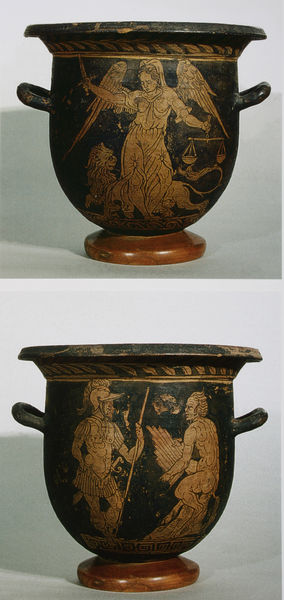
Titel: Vasen nach antiker Art
Künstler: Nicola dalle Maioliche
Standort: Padua
Institution: Universität, Museum für Archäologie und Kunst
Schlagwörter: blau, dunkel, flügel, fuß, gott, himmel, kampf, kämpfer, mann, schatten, vogel, weiß, grün, menschen, braun, frau, grau, hell, licht, männer, schwarz, szene, rot, tier, malerei, alt, band, kragen, schale, schüssel, sockel, vögel, gewand, gold, rund, amphore, engel, henkel, keramik, krug, schalen, ton, vase, topf, farbig, fotos, ansicht, zwei, stab, rand, figuren, brand, lanze, soldaten, bordüre, vasen, foto, fotografie, gefäß, waage, antike, münchen, seil, hinten, schwert, soldat, helm, allegorie, mythologie, personifikation, göttin, gefässe, ritter, rüstung, photo, fries, römer, flöte, griffe, gerechtigkeit, justiz, löwen, antik, hölle, teufel, satyr, faun, griechisch, pan, krieger, griechenland, löwe, speer, hermes, harfe, papagei, merkur, mars, kunsthandwerk, objekt, athene, szenen, hänkel, panflöte, standfuß, glasur, gebrannt, urne, nike, objekte, dionysos, michael, mäander, athena, antikensammlung, pompeij, vasenmalerei, justitia, justizia, basen, vorne, ansichten, terracotta, egel, krater, rotfigurig, urnen, russ, engelsflügel, rotter, grischisch, schwarzfigurig, großgriechenland, rotfiguriger stil, schwarzkeramik, schwarzfigurige vasen, flühel, roemisch, vase griechenland, sockel flügel, skyphos, vasenmalereo, #rüstung